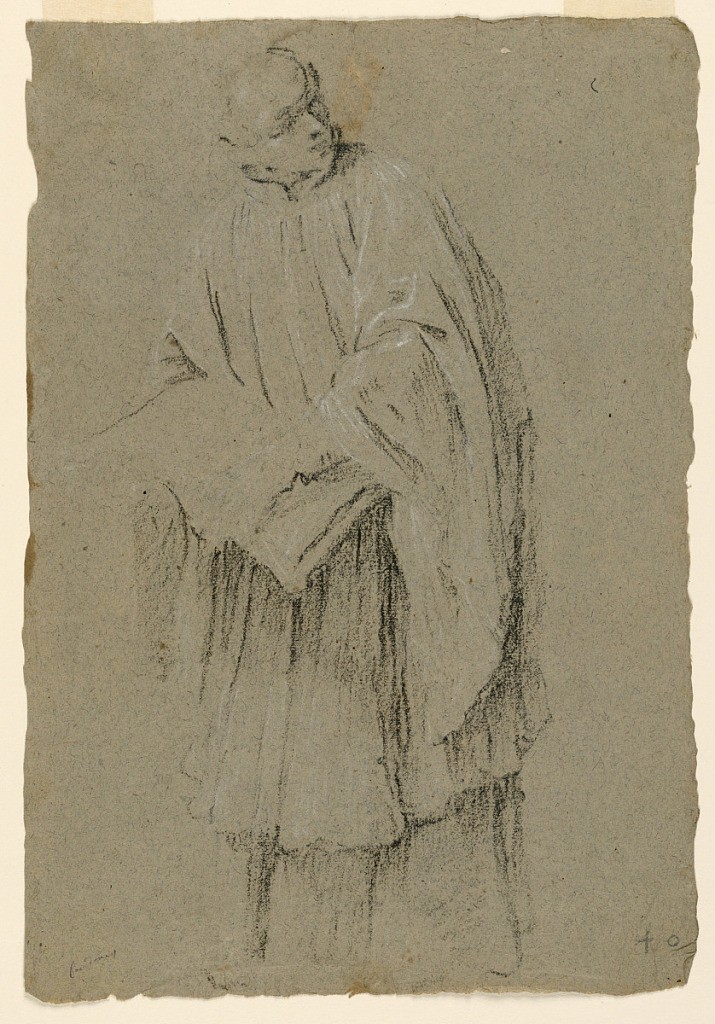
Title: A Young Priest
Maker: Giacomo Cavedone, Italian, 1577 - 1660
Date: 1630–1660
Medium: Charcoal with white heightening on rough grey paper
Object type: Drawing
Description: Young priest standing clothed with the alb pointing at a structure in the back.